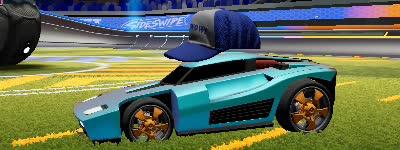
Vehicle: breakout